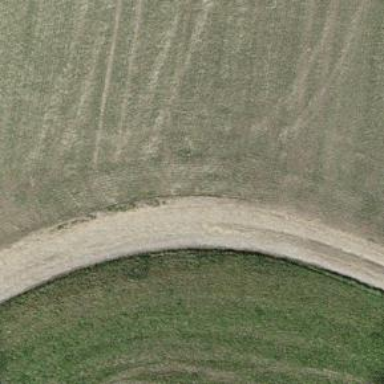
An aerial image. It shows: Track with very rough surface.